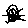
Label: cat